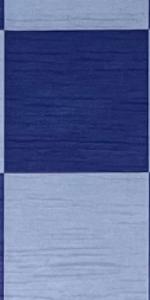
Label: Empty